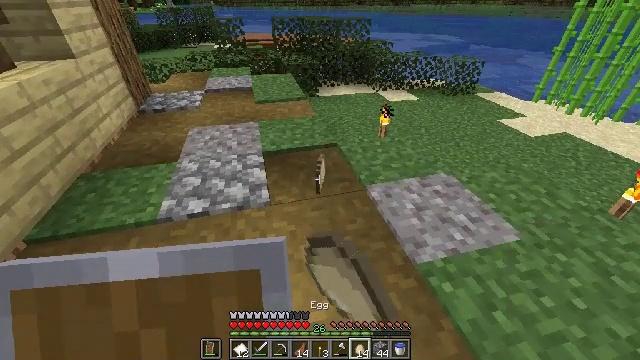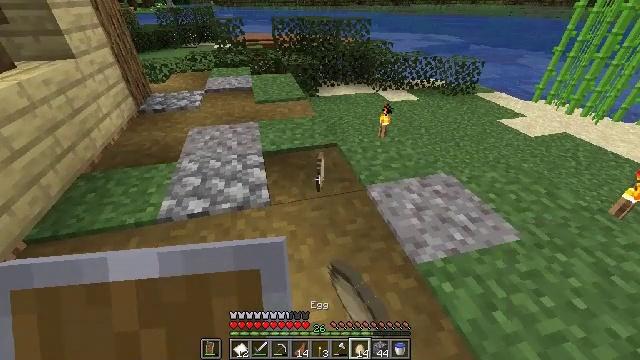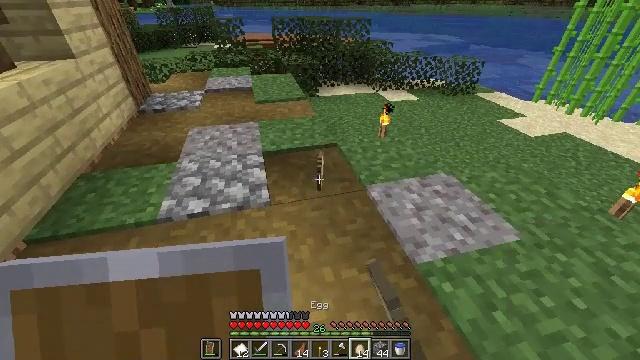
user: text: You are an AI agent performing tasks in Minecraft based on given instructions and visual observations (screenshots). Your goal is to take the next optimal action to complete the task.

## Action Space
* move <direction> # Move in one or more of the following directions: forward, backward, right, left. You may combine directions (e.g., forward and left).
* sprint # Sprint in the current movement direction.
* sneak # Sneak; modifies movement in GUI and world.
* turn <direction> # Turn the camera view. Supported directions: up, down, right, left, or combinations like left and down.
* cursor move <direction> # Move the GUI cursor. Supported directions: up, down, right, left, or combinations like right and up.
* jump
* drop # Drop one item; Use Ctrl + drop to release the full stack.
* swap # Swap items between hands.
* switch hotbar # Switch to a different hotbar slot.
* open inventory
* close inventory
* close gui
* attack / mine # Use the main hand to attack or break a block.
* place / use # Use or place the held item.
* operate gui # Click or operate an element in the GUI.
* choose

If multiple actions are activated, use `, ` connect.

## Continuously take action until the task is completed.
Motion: motion action
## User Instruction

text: Drop an egg.
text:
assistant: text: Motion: no_op
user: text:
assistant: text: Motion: no_op
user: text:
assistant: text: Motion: no_op